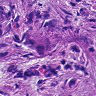
Metastatic tissue present: yes